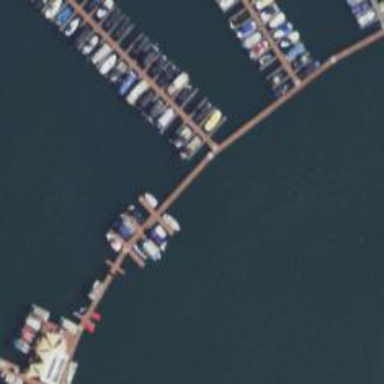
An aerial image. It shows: Commercial mooring pier along footway.